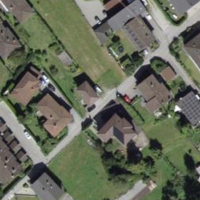
EUNIS habitat code: 54
Species observed at this site:
Vanessa atalanta